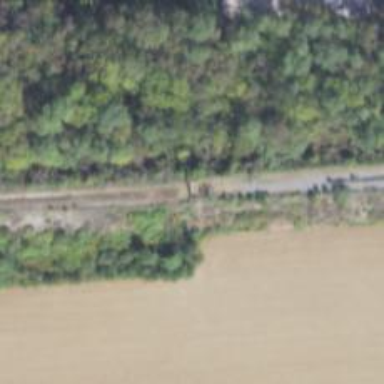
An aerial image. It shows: Abandoned railway.